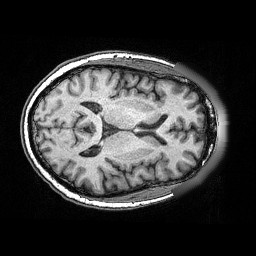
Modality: T1w
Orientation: axial
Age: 56
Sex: male
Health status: ill
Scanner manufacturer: siemens
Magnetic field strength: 3 T
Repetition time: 0.0025 s
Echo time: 0.00336 s